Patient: sex F, age 26
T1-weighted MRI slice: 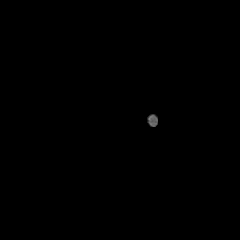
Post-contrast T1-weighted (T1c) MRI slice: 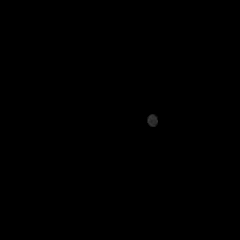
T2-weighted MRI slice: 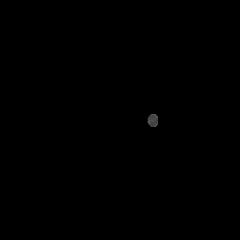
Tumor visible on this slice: no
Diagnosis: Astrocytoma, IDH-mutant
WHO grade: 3